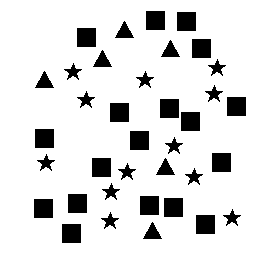
Squares: 18
Triangles: 6
Stars: 12
Total shapes: 36